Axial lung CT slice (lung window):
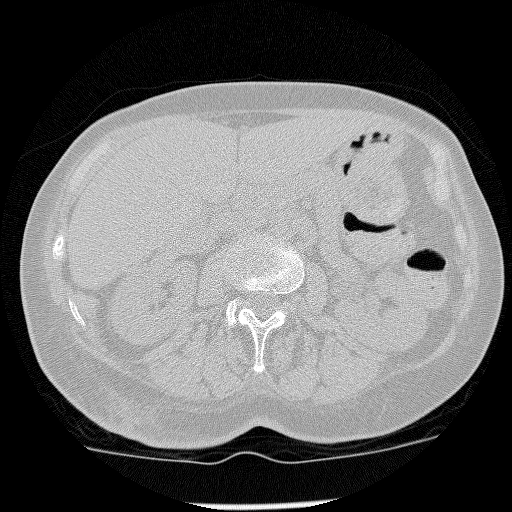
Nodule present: no